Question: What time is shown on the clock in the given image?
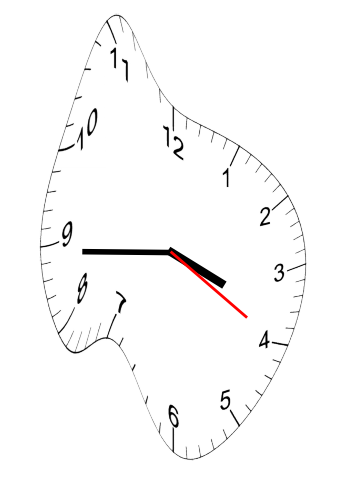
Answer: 03:44:20